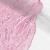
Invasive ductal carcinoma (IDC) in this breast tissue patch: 0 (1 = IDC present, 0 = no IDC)